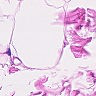
Metastatic tissue present: no